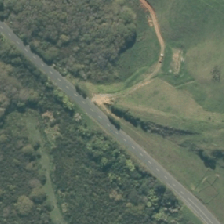
Land cover: deciduous_hardwood